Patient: sex F, age 54
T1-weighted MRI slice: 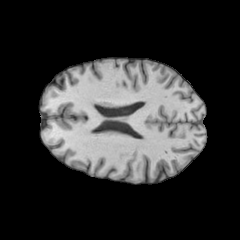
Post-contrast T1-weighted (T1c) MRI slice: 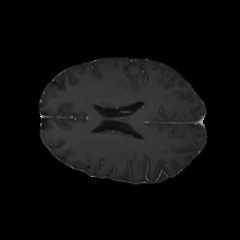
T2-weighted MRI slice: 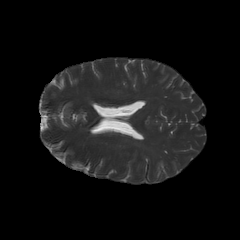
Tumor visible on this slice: no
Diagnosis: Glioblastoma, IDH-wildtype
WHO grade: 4